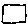
Label: square